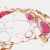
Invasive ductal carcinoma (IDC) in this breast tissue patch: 0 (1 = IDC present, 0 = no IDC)